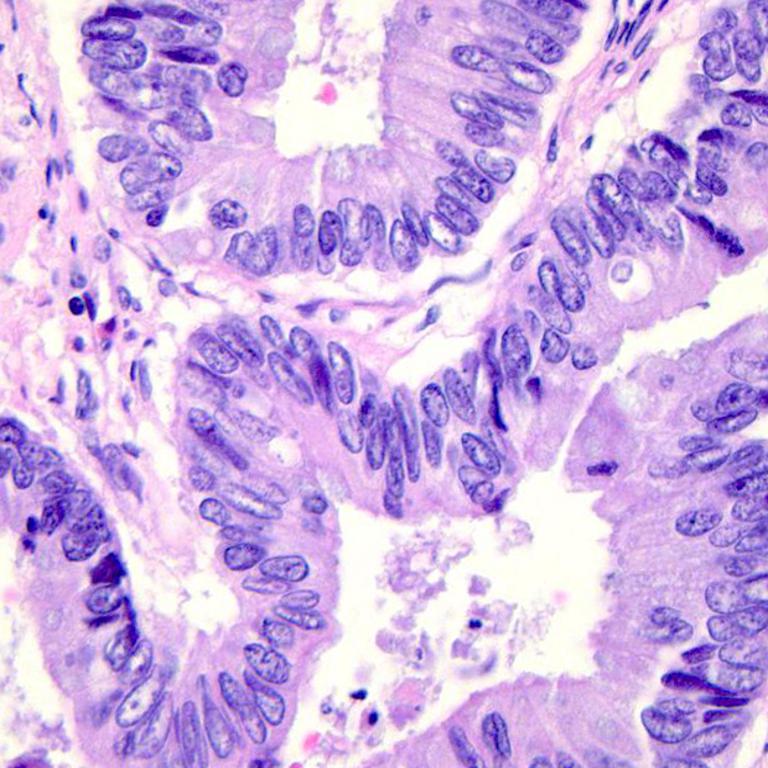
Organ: colon
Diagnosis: adenocarcinomas